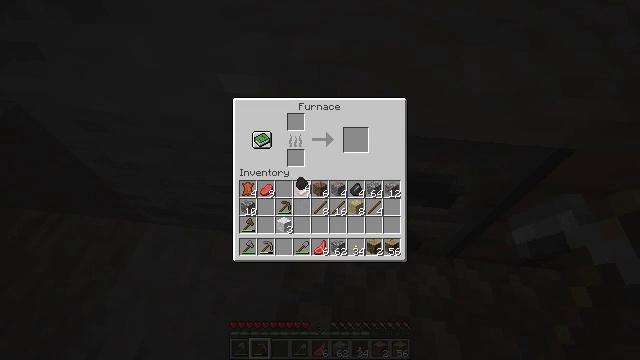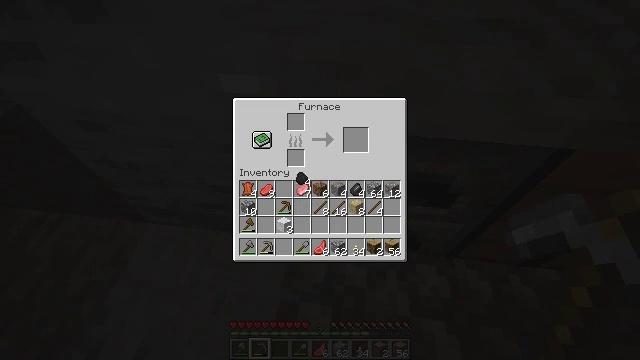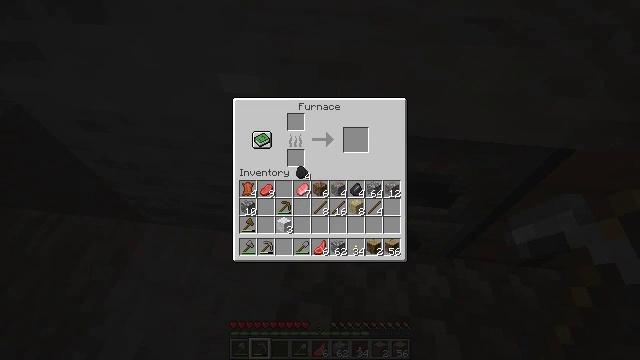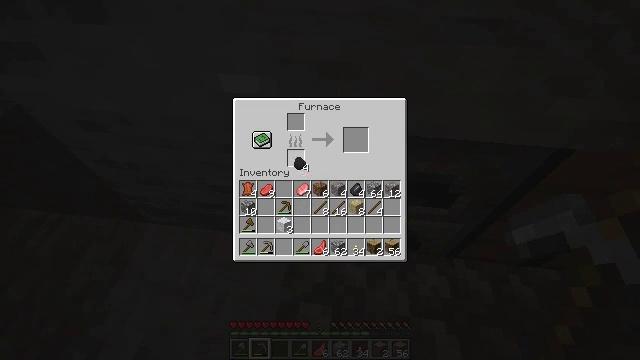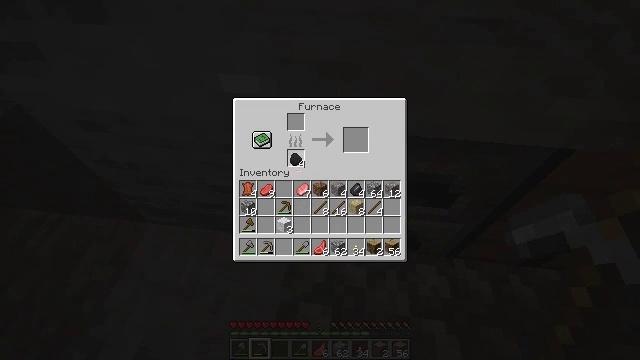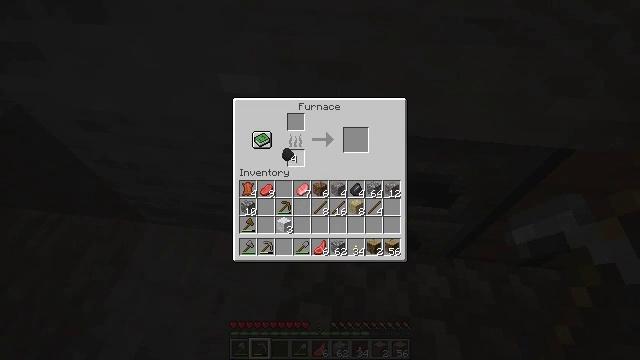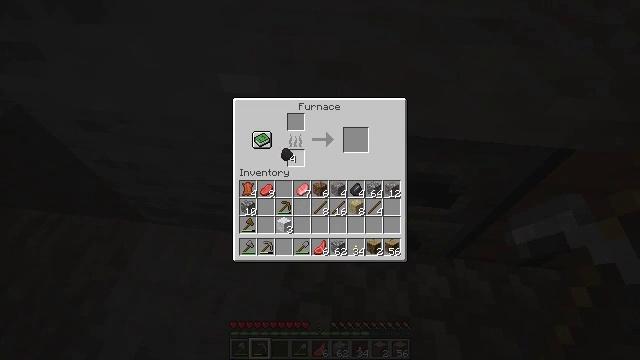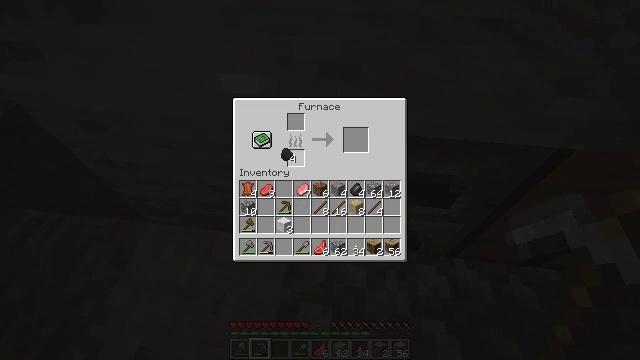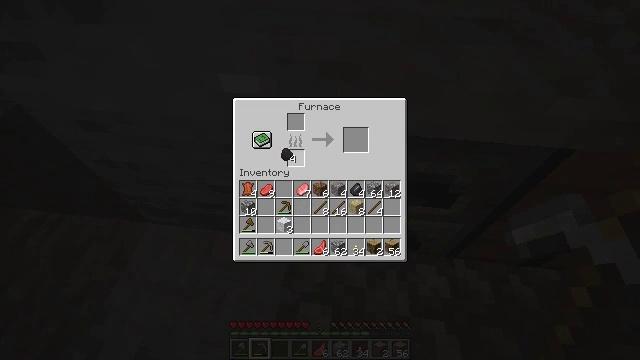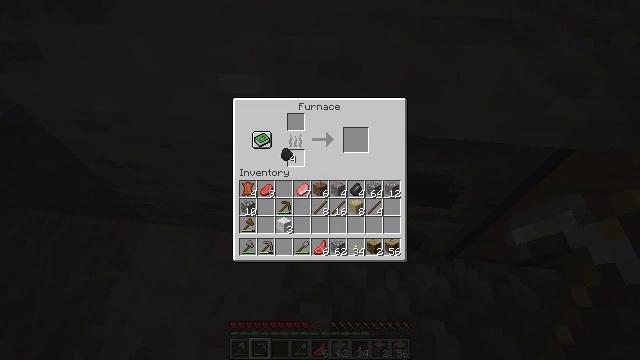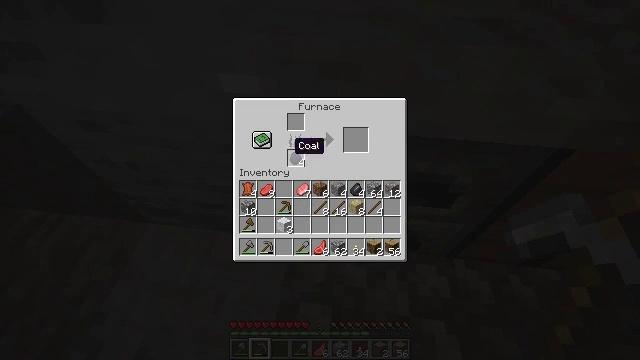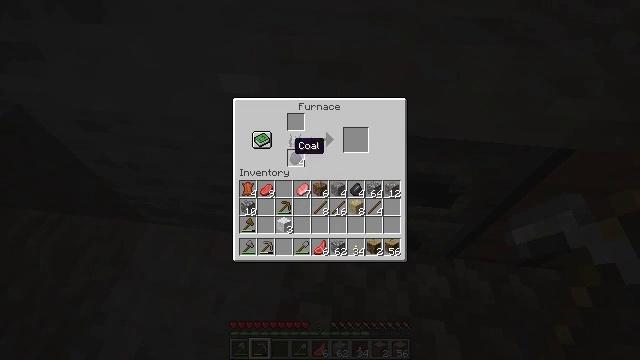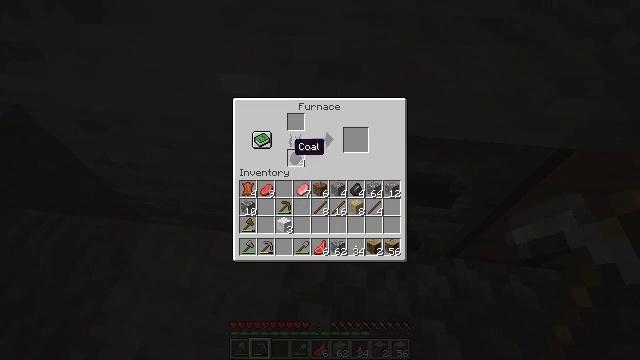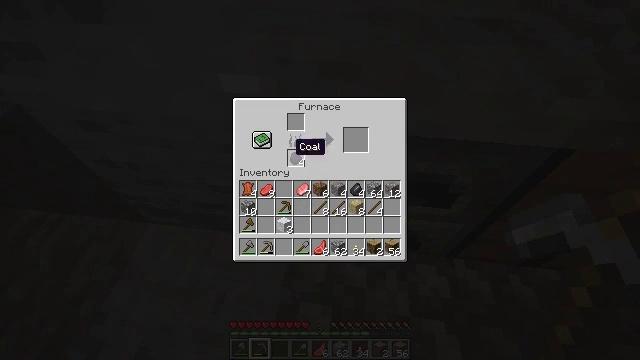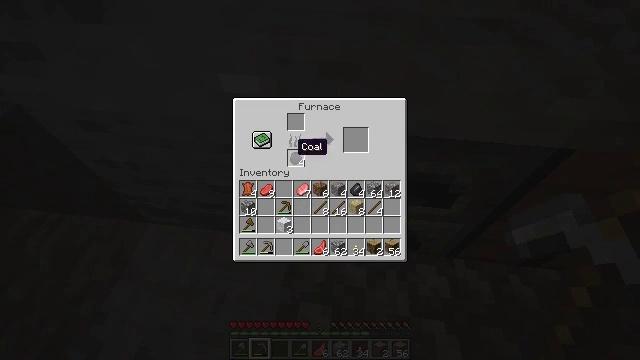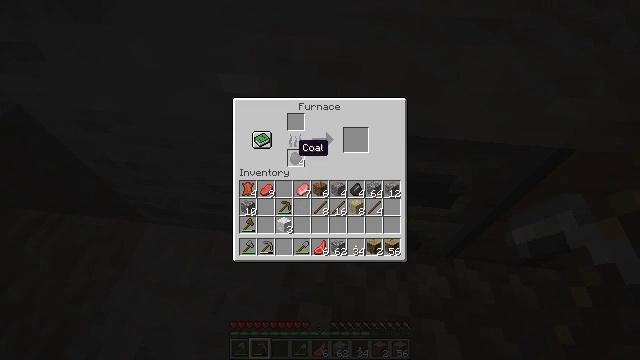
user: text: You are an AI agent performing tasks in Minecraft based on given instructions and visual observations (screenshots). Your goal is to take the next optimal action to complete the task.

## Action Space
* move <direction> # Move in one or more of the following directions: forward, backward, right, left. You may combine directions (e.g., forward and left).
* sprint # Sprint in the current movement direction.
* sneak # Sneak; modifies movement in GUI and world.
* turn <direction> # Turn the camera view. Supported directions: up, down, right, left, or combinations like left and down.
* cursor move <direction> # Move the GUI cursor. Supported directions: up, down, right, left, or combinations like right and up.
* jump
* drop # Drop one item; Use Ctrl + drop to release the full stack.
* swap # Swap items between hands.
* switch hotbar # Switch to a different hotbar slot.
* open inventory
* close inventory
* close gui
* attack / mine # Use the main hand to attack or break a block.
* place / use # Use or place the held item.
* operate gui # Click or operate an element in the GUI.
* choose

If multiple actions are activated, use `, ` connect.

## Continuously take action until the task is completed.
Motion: motion action
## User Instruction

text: Open the crafting table to craft leather boots.
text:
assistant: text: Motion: no_op
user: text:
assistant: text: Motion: no_op
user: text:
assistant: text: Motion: cursor move up
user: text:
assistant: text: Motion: no_op
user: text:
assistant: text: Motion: cursor move left
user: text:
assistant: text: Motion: no_op
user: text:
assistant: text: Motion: operate gui
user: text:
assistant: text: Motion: operate gui
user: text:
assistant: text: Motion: operate gui
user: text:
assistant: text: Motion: no_op
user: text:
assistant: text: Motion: no_op
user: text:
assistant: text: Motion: no_op
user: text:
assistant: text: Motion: no_op
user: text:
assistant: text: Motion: no_op
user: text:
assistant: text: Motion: no_op
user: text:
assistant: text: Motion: cursor move right
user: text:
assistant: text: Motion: cursor move right and down
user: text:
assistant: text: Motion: cursor move right and down
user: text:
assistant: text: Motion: no_op
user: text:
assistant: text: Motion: no_op
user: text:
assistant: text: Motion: no_op
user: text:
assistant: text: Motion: no_op
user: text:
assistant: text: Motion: no_op
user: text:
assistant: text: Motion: no_op
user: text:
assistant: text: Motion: operate gui
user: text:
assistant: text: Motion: operate gui
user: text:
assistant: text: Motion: operate gui
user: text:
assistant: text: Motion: cursor move left and up
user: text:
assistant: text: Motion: cursor move left and up
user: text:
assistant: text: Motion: cursor move left and up